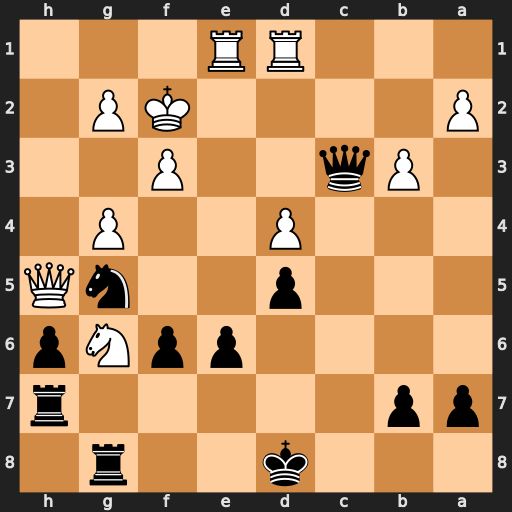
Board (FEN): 3k2r1/pp5r/4ppNp/3p2nQ/3P2P1/1Pq2P2/P4KP1/3RR3
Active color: b
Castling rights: -
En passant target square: -
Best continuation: Qc2+ Kg3 Qxg6 Qxg6 Rxg6